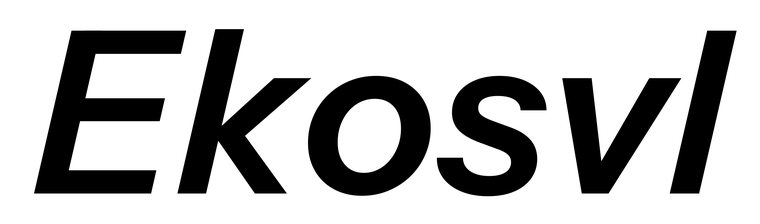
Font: InstrumentSans-Italic_SemiBold_Italic